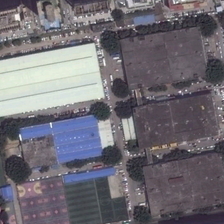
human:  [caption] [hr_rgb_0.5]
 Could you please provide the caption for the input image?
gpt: several large buildings and many green trees are in an industrial area .

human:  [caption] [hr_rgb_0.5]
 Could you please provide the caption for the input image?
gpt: several large buildings and many green trees are in an industrial area .

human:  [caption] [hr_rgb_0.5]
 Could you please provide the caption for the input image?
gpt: several large buildings and many green trees are in an industrial area .

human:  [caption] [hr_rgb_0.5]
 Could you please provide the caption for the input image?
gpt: several large buildings and many green trees are in an industrial area .

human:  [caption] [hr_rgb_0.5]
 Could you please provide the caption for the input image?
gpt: several large buildings and many green trees are in an industrial area .